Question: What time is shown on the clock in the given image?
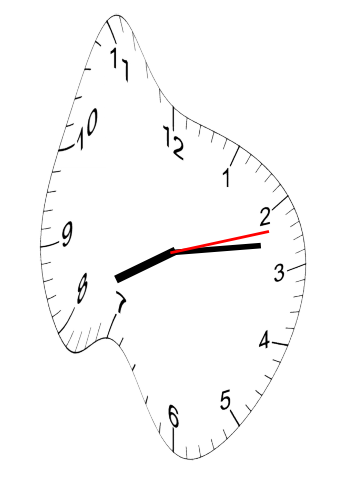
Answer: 08:13:12